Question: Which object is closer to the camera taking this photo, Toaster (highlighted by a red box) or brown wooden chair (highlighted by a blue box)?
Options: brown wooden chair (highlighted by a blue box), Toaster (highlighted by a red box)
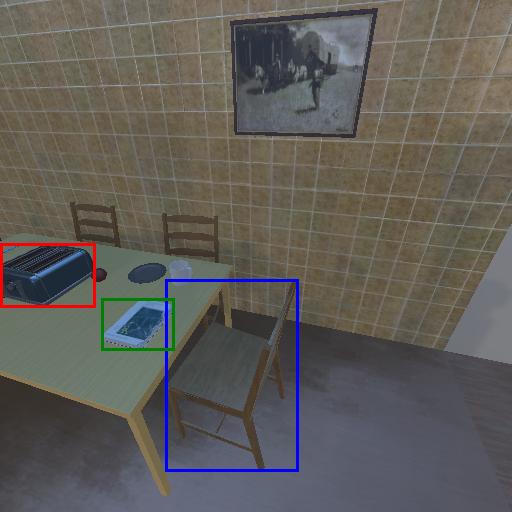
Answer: brown wooden chair (highlighted by a blue box)